Question: I have the "WP-client" plugin for Wordpress that allows each user to have their own personal "HUB Page" that they are redirected to upon login. Each User has a custom field with the slug "wpc_portal_alert", and when I place the shortcode "{wpc_portal_alert}" on the page, it displays the contents of the custom field within a CSS error message box. The problem that I am encountering is that when I leave the field blank, the picture and red field created by the are still there (Pictured Below). I need to somehow check to see if the field has text, and if it does NOT, then not display the . I was thinking that this would require javascript, which I'm pretty capable of, but I would probably need to access the database to get the content of the custom field. I'm not too familiar with MySQL, Databases, or PHP.

HTML:
'''
<link href="http://troop18caz.com/error-style.css" rel="stylesheet" type="text/css" />
&nbsp;
<p style="text-align: center;"><span style="font-size: 25px; color: #800000;">Welcome to your Private and Secure Client Portal <span style="font-size: 25px;">| [wpc_client_logoutb]</span></span></p>
<div class="errormsgbox">
{wpc_portal_alert}
</div>
&nbsp;
<table style="width: 100%;" border="0" cellspacing="0" cellpadding="0" align="center">
<tbody>
<tr>
<td style="width: 50%;" valign="top"><img title="" alt="" src="[wpc_client_theme][/wpc_client_theme]/your_pages.png" /></td>
<td style="width: 50%;" valign="top"><img title="" alt="" src="[wpc_client_theme][/wpc_client_theme]/upload_files.png" /></td>
</tr>
<tr>
<td></td>
<td></td>
</tr>
<tr>
<td style="width: 50%;" valign="top">[shortmenu menu="Menu" enhance="flase" ]</td>
<td style="width: 50%;" valign="top">Drag files to the box below, or click "Select Files" below.[wpc_client_uploadf][/wpc_client_uploadf]</td>
</tr>
<tr>
<td style="width: 50%;" valign="top"></td>
<td style="width: 50%;" valign="top"></td>
</tr>
<tr>
<td style="width: 50%;" valign="top"><img title="" alt="" src="[wpc_client_theme][/wpc_client_theme]/uploaded_files.png" /></td>
<td style="width: 50%;" valign="top"><img title="" alt="" src="[wpc_client_theme][/wpc_client_theme]/your_files.png" /></td>
</tr>
<tr>
<td style="width: 50%;" valign="top">[wpc_client_fileslu][/wpc_client_fileslu]</td>
<td style="width: 50%;" valign="top">[wpc_client_filesla][/wpc_client_filesla]</td>
</tr>
<tr>
<td style="width: 50%; height: 70px;" valign="top"></td>
<td style="width: 50%;" valign="top"></td>
</tr>
<tr>
<td colspan="2" valign="top"><img title="" alt="" src="[wpc_client_theme][/wpc_client_theme]/messages.png" /></td>
</tr>
<tr>
<td colspan="2" valign="top">[wpc_client_com][/wpc_client_com]</td>
</tr>
</tbody>
</table>
'''
CSS:
'''
.successbox, .warningbox, .errormsgbox {
font-weight:bold;
border: 2px solid;
margin: 10px 0px;
padding:10px 10px 10px 70px;
background-repeat: no-repeat;
background-position: 10px center;
width:90%;
}
.successbox {
color: #4F8A10;
background-color:#EDFCED;
background-image:url('images/success.png');
}
.warningbox {
color: #FFE222;
background-color:#FAF9C9;
background-image: url('images/warning.png');
}
.errormsgbox {
color: #D8000C;
background-color:#FDD5CE;
background-image: url('http://troop18caz.com/wp-content/uploads/2013/08/error.png');
}
'''
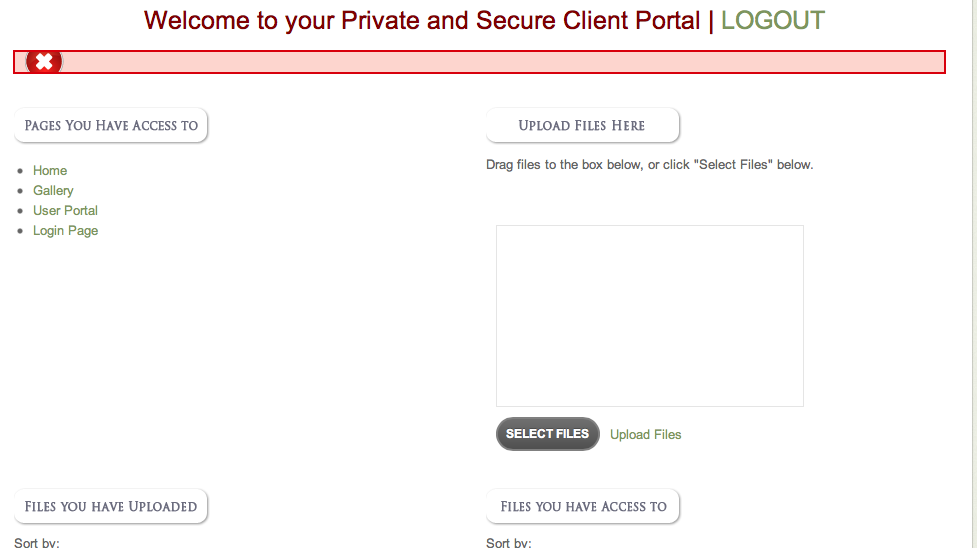
Answer: Try this code:
'''
.successbox, .warningbox, .errormsgbox {
-webkit-box-shadow:inset 0px 0px 0px 2px #D8000C;
-moz-box-shadow:inset 0px 0px 0px 2px #D8000C;
box-shadow:inset 0px 0px 0px 2px #D8000C;
font-weight:bold;
margin: 10px 0px;
line-height: 60px;
padding-left: 70px;
background-repeat: no-repeat;
background-position: 10px center;
width:90%;
}
.successbox {
-webkit-box-shadow:inset 0px 0px 0px 2px #4F8A10;
-moz-box-shadow:inset 0px 0px 0px 2px #4F8A10;
box-shadow:inset 0px 0px 0px 2px #4F8A10;
color: #4F8A10;
background-color:#EDFCED;
background-image:url('images/success.png');
}
.warningbox {
-webkit-box-shadow:inset 0px 0px 0px 2px #FFE222;
-moz-box-shadow:inset 0px 0px 0px 2px #FFE222;
box-shadow:inset 0px 0px 0px 2px #FFE222;
color: #FFE222;
background-color:#FAF9C9;
background-image: url('images/warning.png');
}
.errormsgbox {
-webkit-box-shadow:inset 0px 0px 0px 2px #D8000C;
-moz-box-shadow:inset 0px 0px 0px 2px #D8000C;
box-shadow:inset 0px 0px 0px 2px #D8000C;
color: #D8000C;
background-color:#FDD5CE;
background-image: url('http://troop18caz.com/wp-content/uploads/2013/08/error.png');
}
'''
<URL>
Just change the top and bottom padding by line-height. Also add a box-shadow instead of the border.
Remove the error text in my example to see how it works.